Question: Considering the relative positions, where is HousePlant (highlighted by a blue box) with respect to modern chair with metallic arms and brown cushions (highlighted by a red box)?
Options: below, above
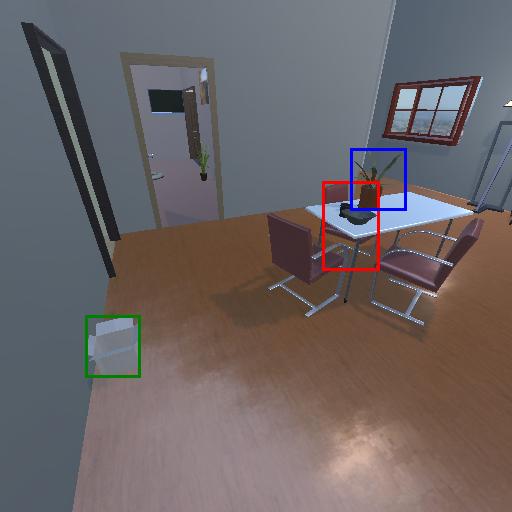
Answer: below